Question: Data from Cursor added to ListView with SimpleCursorAdapter shows white text (how to make it black) - see the image

Here is the Simple cursor adapter code
'''
public void displayWords(Cursor c){
// Creates a new SimpleCursorAdapter
SimpleCursorAdapter mCursorAdapter = new SimpleCursorAdapter(
getApplicationContext(), // The application's Context object
android.R.layout.simple_list_item_1, // A layout in XML for one row in the ListView
c, // The result from the query
new String[] {DatabaseTable.COL_WORD}, // A string array of column names in the cursor
new int[] { android.R.id.text1 }); // An integer array of view IDs in the row layout
// Sets the adapter for the ListView
setListAdapter(mCursorAdapter);
/* Using SimpleCursorAdapter to get Data from DB.
* stackoverflow.com/questions/<PHONE>/android-using-simplecursoradapter-to-get-data-from-database-to-listview
*/
}
'''
And the style resources used in AndroidManifes file
'''
<style name="AppBaseTheme" parent="android:Theme.Holo.Light.DarkActionBar">
<!-- API 14 theme customizations can go here. -->
</style>
<style name="AppBaseTheme" parent="android:Theme.Holo.Light">
<!-- API 11 theme customizations can go here. -->
</style>
<style name="AppBaseTheme" parent="android:Theme.Light">
<!--
Theme customizations available in newer API levels can go in
res/values-vXX/styles.xml, while customizations related to
backward-compatibility can go here.
-->
</style>
<!-- Application theme. -->
<style name="AppTheme" parent="AppBaseTheme">
</style>
'''
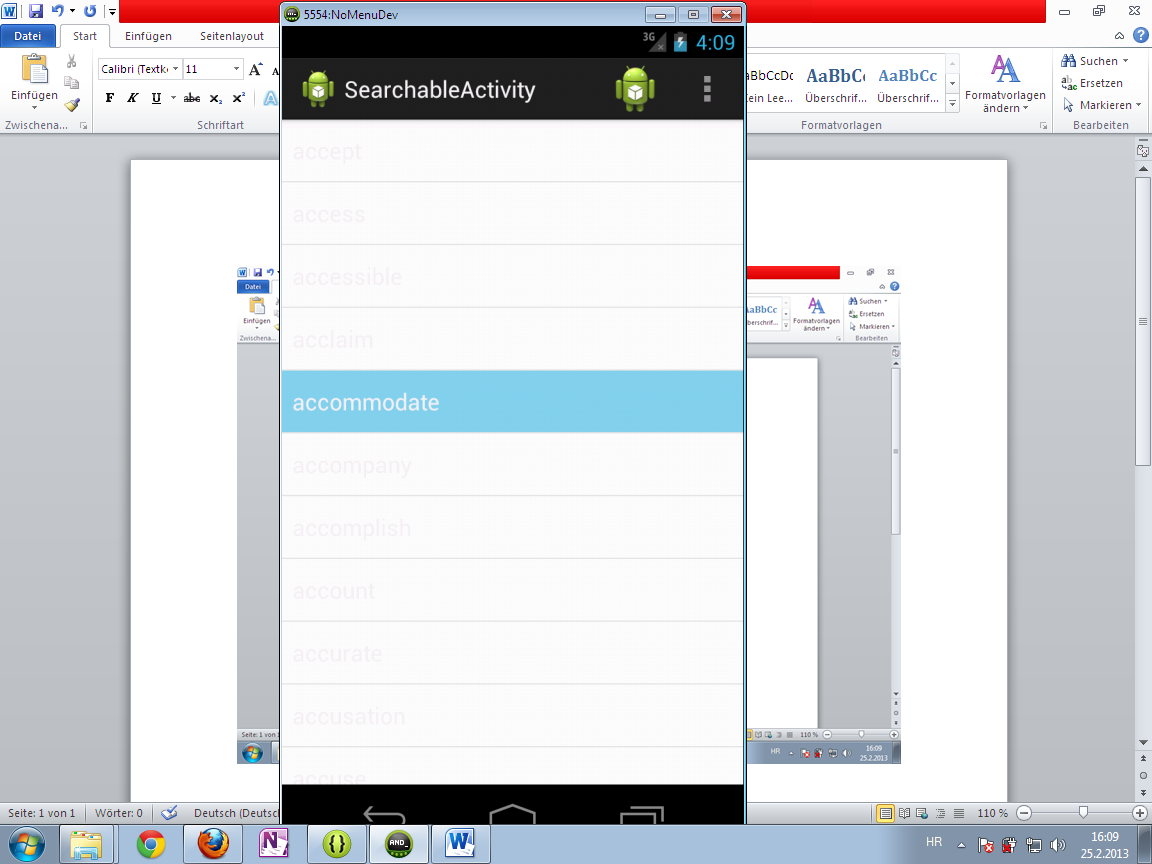
Answer: Like Egor said, if you could show some more code, that would be helpful.
In the meantime:
It looks like you are using list-view items that have a 'light' (holo) theme while your app (or just that activity() uses a 'dark' (holo) theme. The textviews' text-color is picked up from the app's dark theme (white font color) on top of white background.
To figure out why that happens, we need more code (AndroidManifest.xml, for example) from you.
Update after OP's comment:
'''
public void displayWords(Cursor c){
// Creates a new SimpleCursorAdapter
SimpleCursorAdapter mCursorAdapter = new SimpleCursorAdapter(
getApplicationContext(), // The application's Context object
android.R.layout.simple_list_item_1, // A layout in XML for one row in the ListView
c, // The result from the query
new String[] {DatabaseTable.COL_WORD}, // A string array of column names in the cursor
new int[] { android.R.id.text1 }){
@Override
public View newView(Context context, Cursor cursor, ViewGroup parent) {
View newView = super.newView(context, cursor, parent);
((TextView)newView.findViewById(android.R.id.text1)).setTextColor(Color.BLACK);
return newView;
}
}; // An integer array of view IDs in the row layout
// Sets the adapter for the ListView
setListAdapter(mCursorAdapter);
/* Using SimpleCursorAdapter to get Data from DB.
* stackoverflow.com/questions/<PHONE>/android-using-simplecursoradapter-to-get-data-from-database-to-listview
*/
}
'''
I added an override of the adapter's method to your code, which would allow you to set/change the text's color. Try it and see if it works.